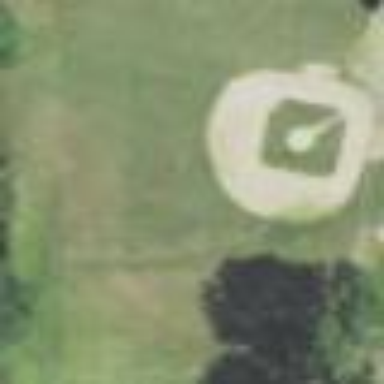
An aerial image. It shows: Baseball pitch for leisure and sports activities.